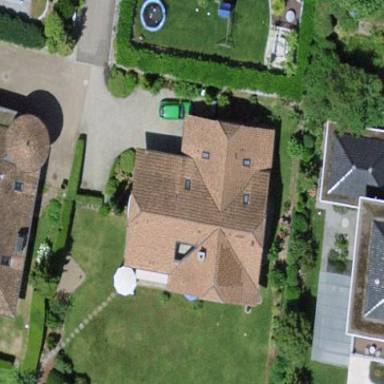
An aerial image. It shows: Simple and straightforward house.